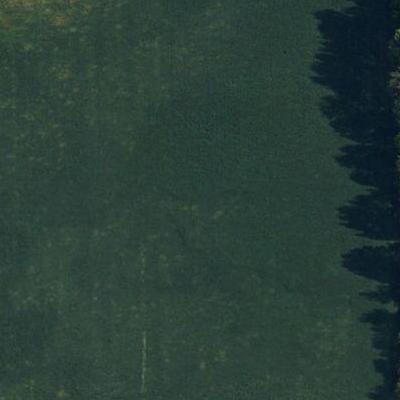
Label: Grass